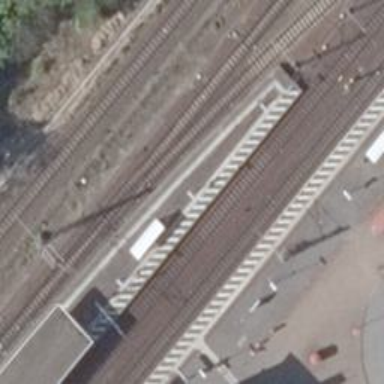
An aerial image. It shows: Milestone along the railway with catenary mast.